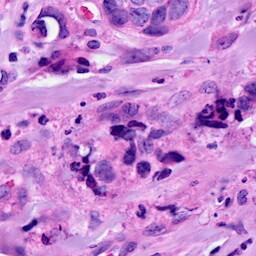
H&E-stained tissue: Breast